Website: home-depot
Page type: review-order
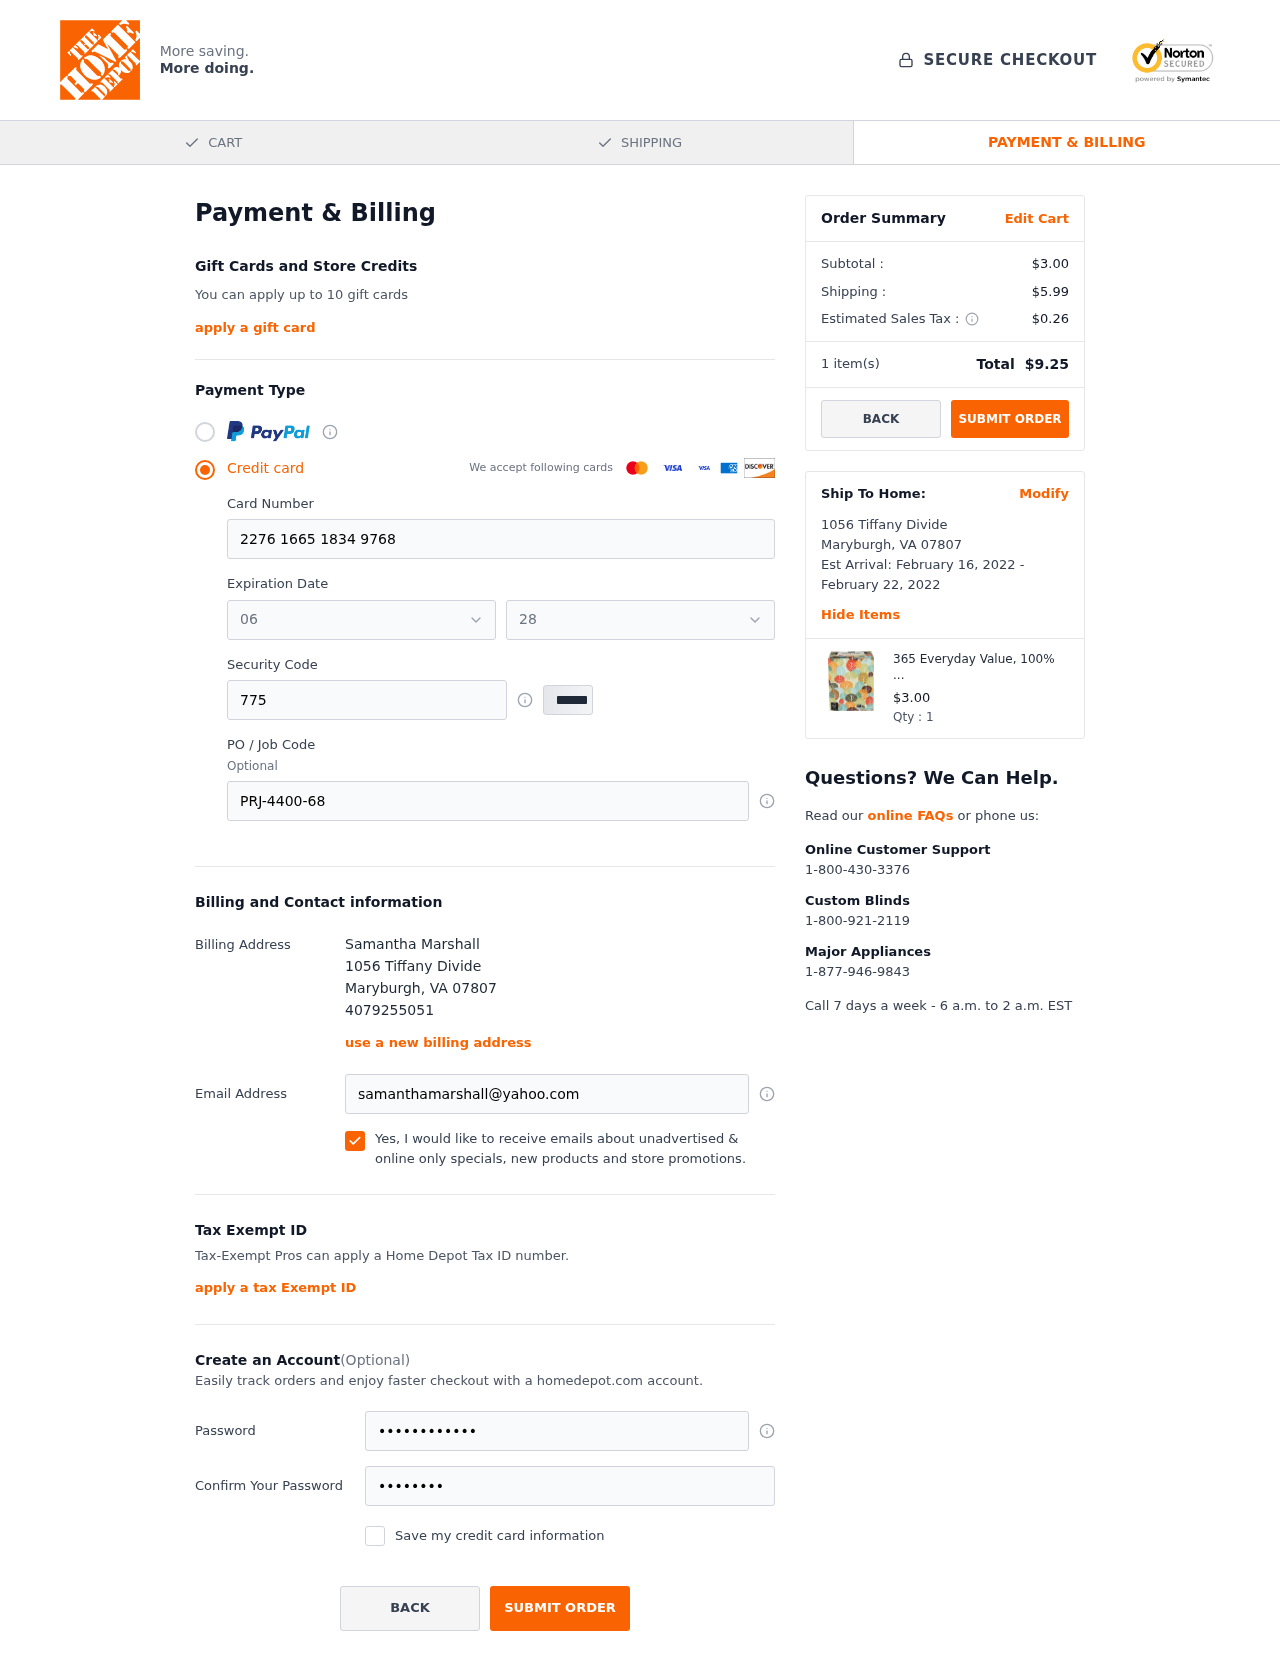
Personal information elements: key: PII_CARD_EXPIRY_MONTH
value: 06
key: PII_CARD_EXPIRY_YEAR
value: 28
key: PII_CITY
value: Maryburgh
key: PII_FULLNAME
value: Samantha Marshall
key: PII_PHONE
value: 4079255051
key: PII_POSTCODE
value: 07807
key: PII_STATE_ABBR
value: VA
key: PII_STREET
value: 1056 Tiffany Divide
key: PII_CARD_NUMBER
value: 2276 1665 1834 9768
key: PII_CARD_CVV
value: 775
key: PII_JOB_CODE
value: PRJ-4400-68
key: PII_EMAIL
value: samanthamarshall@yahoo.com
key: PII_STATE_ABBR2
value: VA
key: PII_POSTCODE_FULL
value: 07807
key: PII_POSTCODE_NUMERIC
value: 7807
Product elements: key: PRODUCT1_NAME
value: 365 Everyday Value, 100% Recycled Facial Tissue, 95 Count
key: PRODUCT1_PRICE
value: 3
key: PRODUCT1_QUANTITY
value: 1
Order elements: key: ORDER_SUBTOTAL
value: $3.00
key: ORDER_SHIPPING_COST
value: $5.99
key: ORDER_TAX
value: $0.26
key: ORDER_NUM_ITEMS
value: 1
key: ORDER_TOTAL
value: $9.25
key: ORDER_SHIPPING_DATE
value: February 16, 2022
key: ORDER_DELIVERY_DATE
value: February 22, 2022